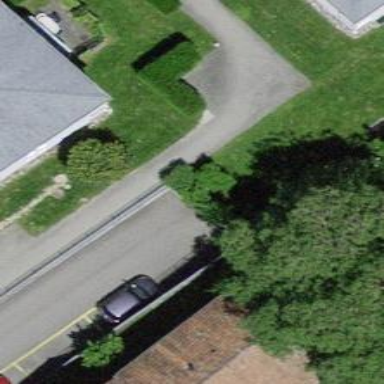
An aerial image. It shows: Parking entrance.